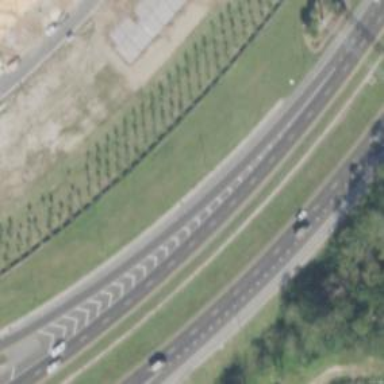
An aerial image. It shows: Diamond junction on motorway link.